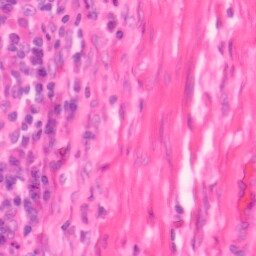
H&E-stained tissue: Colon